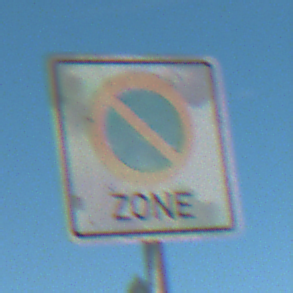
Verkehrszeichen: BeginnEingeschraenktesHalteverbotZone
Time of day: Midday
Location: Outdoor (Special)
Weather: PartlyCloudy
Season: NotSpecified
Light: Natural